Question: I have built a WPF application with a variable width and height (xaml height and width definition for the window is set to 'Auto'). Once the contents of the window are loaded, the width does not (well, is not supposed to) change. The height might change as items are removed or added from the list.
The background is a gradient, not an image.
After a period where the application is idling and isn't the top-most, when switching back to the application, the window is wider as a black bar was added, extending the window to the right.
.
(Before this black bar appears, the window's width is the section with the blue gradient background)
I've added a hidden menu item to the window and when the user presses 'Alt' the menu appears. At first, I simply added the menu and opening it caused the window to re-render as menu the item suddenly became visible and added to the window's height. As the window was re-rendered, the black bar disappeared and the window was its original width.
I tried the following solutions by adding an event where 'Window.OnFocus' calls a function which:
1. changes the width (adds 1 pixel and then removes 1 pixel)... but this doesn't seem to do anything.
2. checks the width of the window. If the width is larger than the expected width, a re-render is manually called. But no dice...
The biggest problem here is that I can't seem to consistently reproduce the problem... sometimes, the application will sit open, idling in the background for the whole day and this won't happen. Sometimes, I'll go out to lunch, come back and there it is...
The content is loaded dynamically upon starting up, and there's a webservice call initiated every few minutes to check for changes. At this stage of development and testing, there aren't all that many changes happening so that the ui items are simply static most of the time. Even so, this black bar will appear at times after the application idles for a while, as mentioned.
---
Per suggestion, here is the xaml for the application:
MainWindow:
'''
<Window x:Class="MyApp.MainWindow"
xmlns="http://schemas.microsoft.com/winfx/2006/xaml/presentation"
xmlns:x="http://schemas.microsoft.com/winfx/2006/xaml"
xmlns:y="clr-namespace:MyApp"
Title="MyApp"
Height="Auto" Width="390"
SizeToContent="WidthAndHeight"
WindowStyle="SingleBorderWindow"
WindowStartupLocation="Manual"
ResizeMode="CanMinimize">
<Grid Name="MainGrid" Style="{StaticResource Normal}">
<Grid.RowDefinitions>
<RowDefinition Height="18" />
<RowDefinition Height="65"/>
<RowDefinition Height="Auto" MinHeight="200"/>
</Grid.RowDefinitions>
<Grid.ColumnDefinitions>
<ColumnDefinition Width="150" />
<ColumnDefinition Width="218" />
</Grid.ColumnDefinitions>
<Menu Grid.ColumnSpan="2"
[SETTINGS REMOVED FOR BREVITY]>
</Menu>
[ELEMENTS REMOVED FOR BREVITY]
<Grid Grid.Row="2" Grid.Column="0" Grid.ColumnSpan="2" Height="Auto" Width="Auto" x:Name="ContentGrid"></Grid>
</Grid>
</Window>
'''
MainPanel (which goes into the 'ContentGrid'):
'''
<UserControl x:Class="MyApp.MainPanel"
xmlns="http://schemas.microsoft.com/winfx/2006/xaml/presentation"
xmlns:x="http://schemas.microsoft.com/winfx/2006/xaml"
xmlns:mc="http://schemas.openxmlformats.org/markup-compatibility/2006"
xmlns:d="http://schemas.microsoft.com/expression/blend/2008"
Height="Auto" Width="Auto" FlowDirection="RightToLeft">
<Grid Margin="19,0,19,0">
<Grid.RowDefinitions>
<RowDefinition Height="65" />
<RowDefinition Height="Auto"/>
<RowDefinition Height="75" />
</Grid.RowDefinitions>
<Grid.ColumnDefinitions>
<ColumnDefinition Width="160" />
<ColumnDefinition Width="85" />
<ColumnDefinition Width="85" />
</Grid.ColumnDefinitions>
<TextBlock Name="FirstHeader" Grid.Column="0" Grid.Row="0" Style="{StaticResource Header}" Text="***" />
<TextBlock Name="SecondHeader" Grid.Column="1" Grid.Row="0" Style="{StaticResource Header}">***<LineBreak />***</TextBlock>
<TextBlock Name="ThirdHeader" Grid.Column="2" Grid.Row="0" Style="{StaticResource Header}" Text="***" />
<StackPanel Name="MainStack" Grid.Row="1" Grid.ColumnSpan="3" />
<Button Name="ActionButton" Grid.ColumnSpan="3" Grid.Row="2" FlowDirection="LeftToRight" Style="{StaticResource NotInService}" Click="ActionButton_Click" />
</Grid>
</UserControl>
'''
And the 'MainStack' in the 'MainPanel' is filled with these:
'''
<UserControl x:Class="MyApp.mItem"
xmlns="http://schemas.microsoft.com/winfx/2006/xaml/presentation"
xmlns:x="http://schemas.microsoft.com/winfx/2006/xaml"
xmlns:mc="http://schemas.openxmlformats.org/markup-compatibility/2006"
xmlns:d="http://schemas.microsoft.com/expression/blend/2008"
mc:Ignorable="d"
d:DesignHeight="35" d:DesignWidth="348" FlowDirection="RightToLeft">
<Grid Margin="0,0,0,05">
<Grid.RowDefinitions>
<RowDefinition />
</Grid.RowDefinitions>
<Grid.ColumnDefinitions>
<ColumnDefinition Width="160" />
<ColumnDefinition Width="85" />
<ColumnDefinition Width="85" />
</Grid.ColumnDefinitions>
<Button Grid.Row="0" Grid.Column="0" Name="PanelActionButton" Style="{StaticResource PanelActionButton}" Click="PanelActionButton_Click">
<TextBlock Name="AnswerButtonText" Style="{StaticResource ButtonText}"></TextBlock>
</Button>
<Label Grid.Row="0" Grid.Column="1" Name="SecondCol" Style="{StaticResource SecondCol}" />
<Label Grid.Row="0" Grid.Column="2" Name="ThirdCol" Style="{StaticResource ThirdCol}" />
</Grid>
</UserControl>
'''
I don't know if it's pertinent, but this is the way I've styled the background:
'''
<Style TargetType="{x:Type Grid}" x:Key="Normal">
<Setter Property="Background">
<Setter.Value>
<RadialGradientBrush GradientOrigin="0.5,0.5" Center="0.5,0.5" RadiusX="1" RadiusY="1">
<RadialGradientBrush.GradientStops>
<GradientStop Color="#00AEEF" Offset="0" />
<GradientStop Color="#034ea2" Offset="1" />
</RadialGradientBrush.GradientStops>
</RadialGradientBrush>
</Setter.Value>
</Setter>
<Setter Property="FlowDirection" Value="RightToLeft" />
</Style>
'''
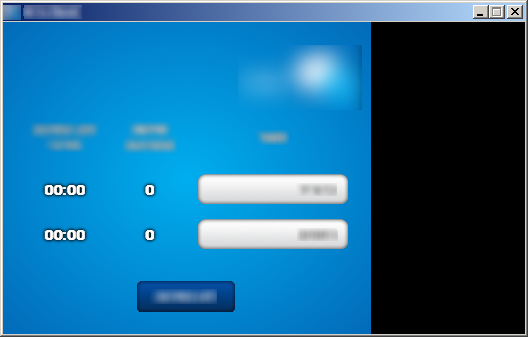
Answer: Some suggestions:
'''
SizeToContent="WidthAndHeight"
'''
could be changed to
'''
SizeToContent="Height"
'''
since you also defined the width to be 390.
Besides that, check if the window with the black area is still the expected width of 390.
Although it's not in your posted code, check if elements could extend the width with it's content (like images, long strings, etc.).
Another thing you should consider is to carefully choose your margins and widths (and heights) since they could easily sum up.
E.g. your using
'''
<Grid.ColumnDefinitions>
<ColumnDefinition Width="160" />
<ColumnDefinition Width="85" />
<ColumnDefinition Width="85" />
</Grid.ColumnDefinitions>
'''
twice and inside grids which each have a margin.
Also have a look at the menu you're using. Since it's using some visibility converter, my guess is, that it might generate a menu that could be more than 390 wide.
And finally... what's with the
'''
FlowDirection="RightToLeft"
'''
If there's no real need for it, delete it :)